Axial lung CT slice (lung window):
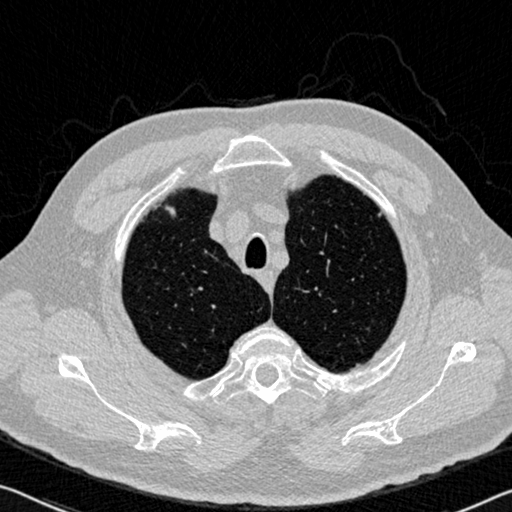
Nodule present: no